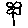
Label: flower